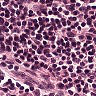
Metastatic tissue present: no